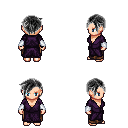
a pixel art fantasy rpg character, female body template, human, light skin, purple robe, robe skirt, gray pixie cut hairstyle, white cloth bracers, four views (front, back, left, right), 2x2 character sprite sheet, small pixel art, hard edges, no anti-aliasing